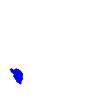
Particle: electron